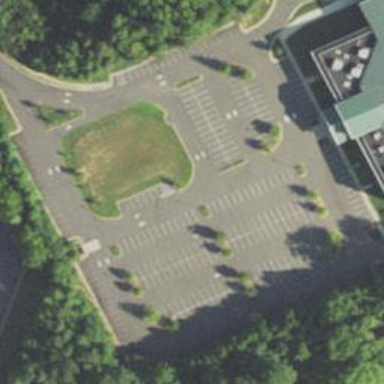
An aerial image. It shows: Parking area with surface.